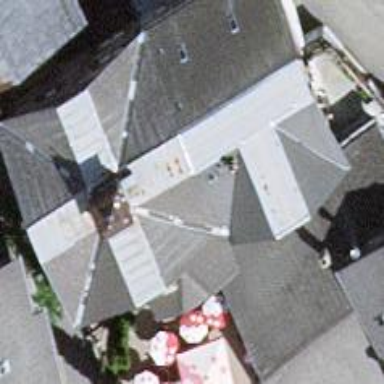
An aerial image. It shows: Restaurant.